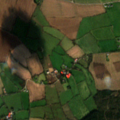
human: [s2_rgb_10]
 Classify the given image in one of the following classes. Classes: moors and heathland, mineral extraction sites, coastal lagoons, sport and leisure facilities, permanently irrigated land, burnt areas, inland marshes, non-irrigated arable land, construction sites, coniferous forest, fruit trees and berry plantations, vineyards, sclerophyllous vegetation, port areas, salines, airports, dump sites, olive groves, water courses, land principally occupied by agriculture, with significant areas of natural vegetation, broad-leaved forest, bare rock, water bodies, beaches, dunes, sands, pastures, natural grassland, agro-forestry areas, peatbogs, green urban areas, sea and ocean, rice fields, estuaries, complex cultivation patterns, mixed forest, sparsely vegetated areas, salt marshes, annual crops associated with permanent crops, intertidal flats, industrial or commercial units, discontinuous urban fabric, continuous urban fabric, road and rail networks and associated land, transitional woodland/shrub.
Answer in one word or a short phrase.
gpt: non-irrigated arable land, pastures, coniferous forest